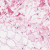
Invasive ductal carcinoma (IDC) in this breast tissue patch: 0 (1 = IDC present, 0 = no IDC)